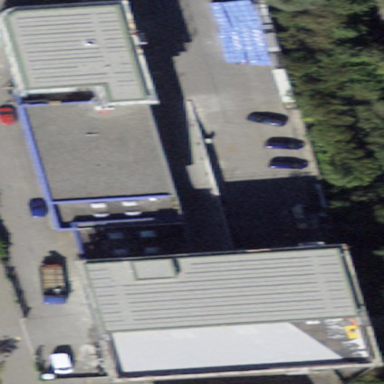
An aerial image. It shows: Industrial building.